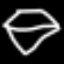
Label: diamond